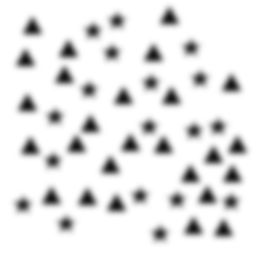
Squares: 0
Triangles: 26
Stars: 18
Total shapes: 44